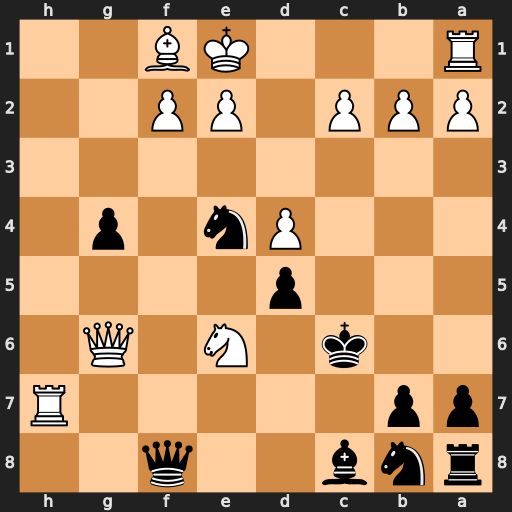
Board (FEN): rnb2q2/pp5R/2k1N1Q1/3p4/3Pn1p1/8/PPP1PP2/R3KB2
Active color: b
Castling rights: Q
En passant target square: -
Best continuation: Qxf2+ Kd1 Qxf1#